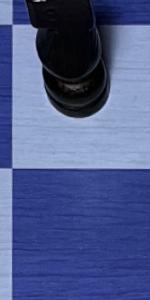
Label: Empty